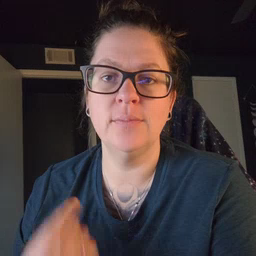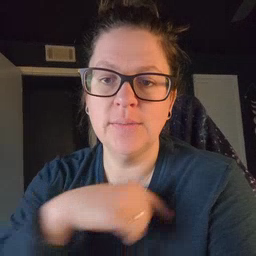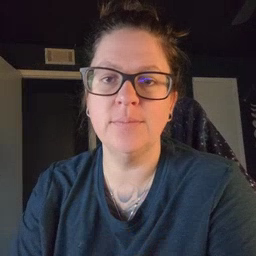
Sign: weus